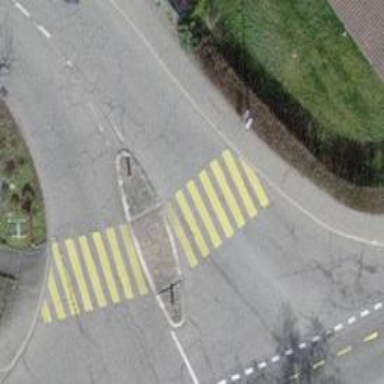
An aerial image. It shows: Zebra crossing on the road.